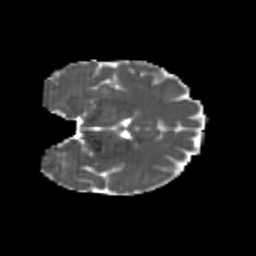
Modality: MD
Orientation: coronal
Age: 23
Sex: female
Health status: healthy
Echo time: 0.074 s